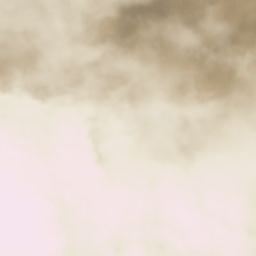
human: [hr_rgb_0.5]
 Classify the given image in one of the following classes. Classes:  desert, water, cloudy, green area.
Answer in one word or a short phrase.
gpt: cloudy